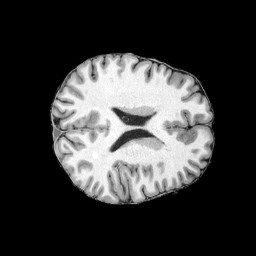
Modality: UNIT1
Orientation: axial